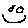
Label: smiley face